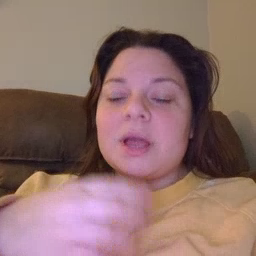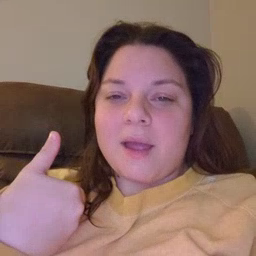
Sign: have